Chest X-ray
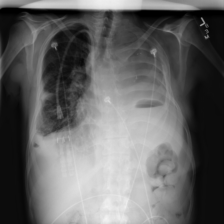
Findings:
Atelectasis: negative
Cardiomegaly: negative
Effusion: positive
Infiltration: positive
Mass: negative
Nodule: negative
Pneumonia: negative
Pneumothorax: negative
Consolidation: negative
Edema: negative
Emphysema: negative
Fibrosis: negative
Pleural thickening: negative
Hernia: negative